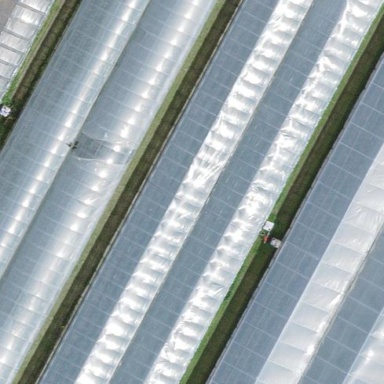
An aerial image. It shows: Greenhouse.